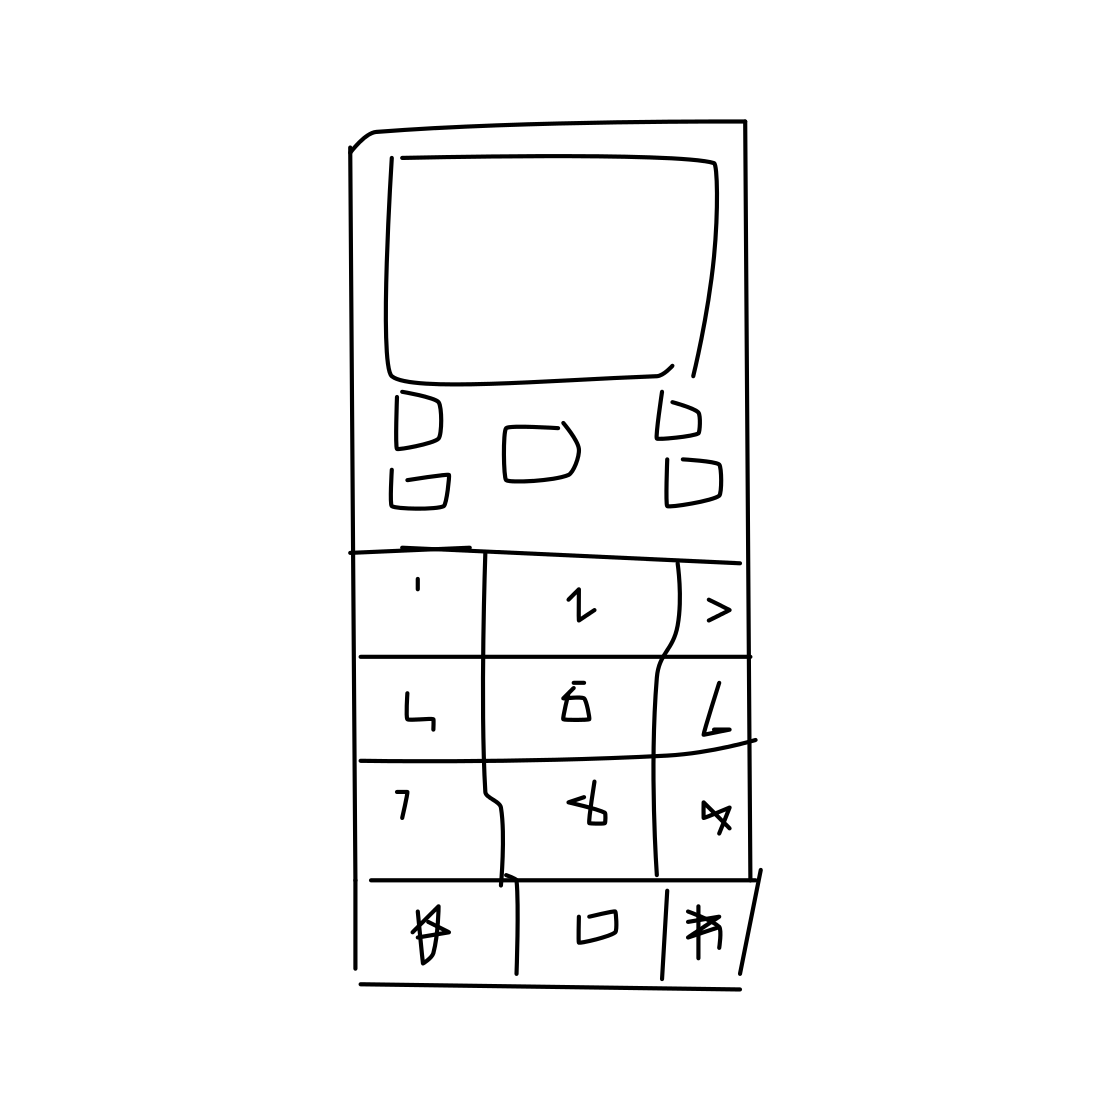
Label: cell phone